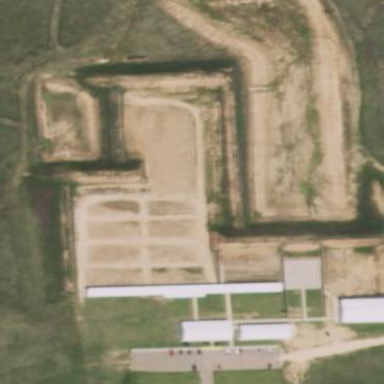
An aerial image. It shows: Sports center with shooting facilities.